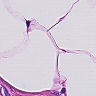
Metastatic tissue present: no